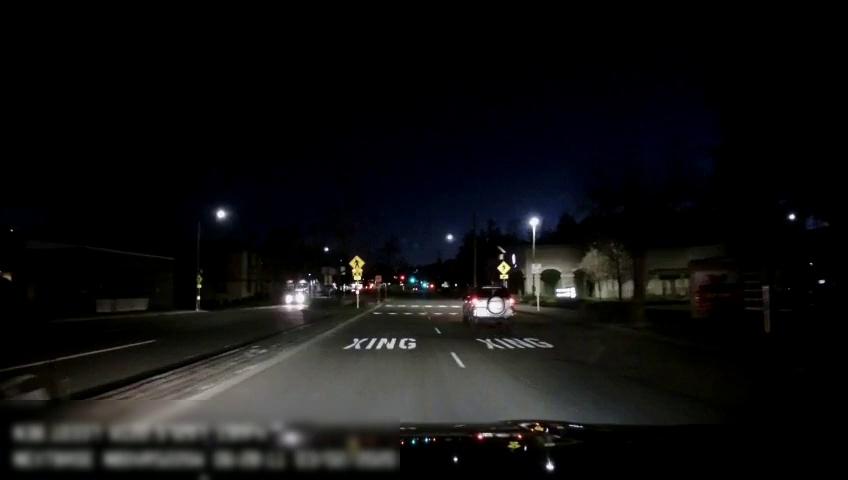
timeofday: Night
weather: Cloudy
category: Drivable Space
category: Drivable Space
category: Vehicles | SUV
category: Vehicles | SUV
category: Lanes | Opposite Lane
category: Lanes | Current Lane
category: Traffic | Signs
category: Traffic | Signs
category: Traffic | Signs
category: Traffic | Signs